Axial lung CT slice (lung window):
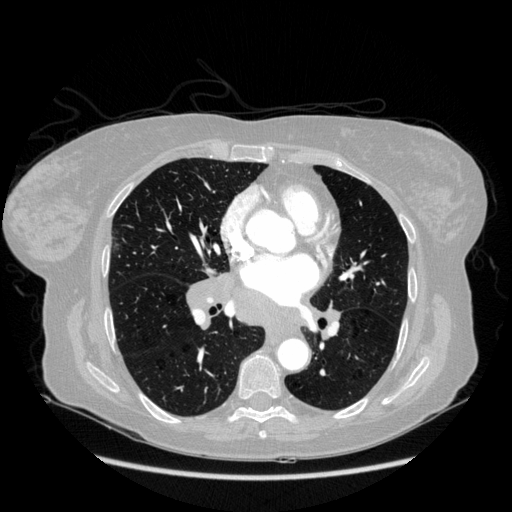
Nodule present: no